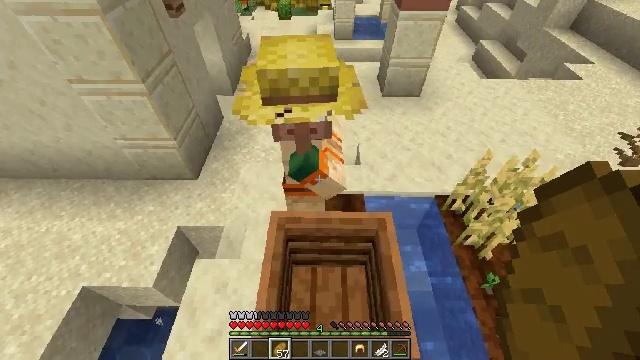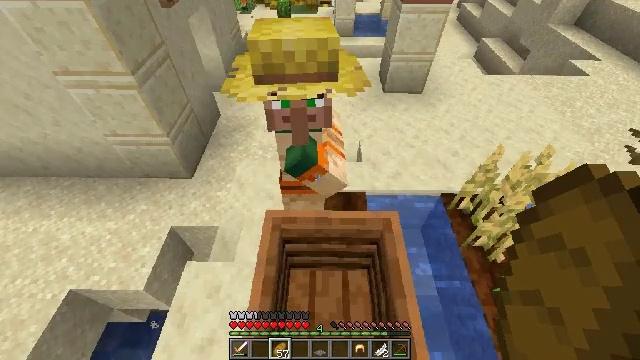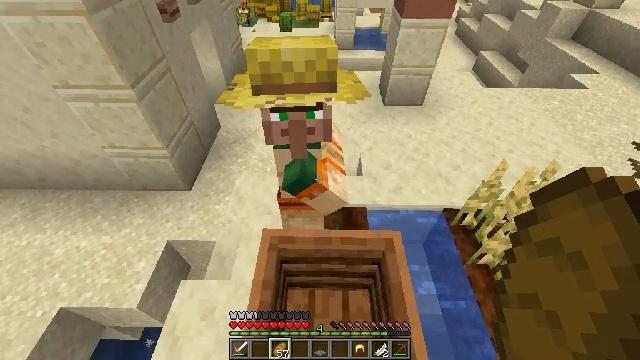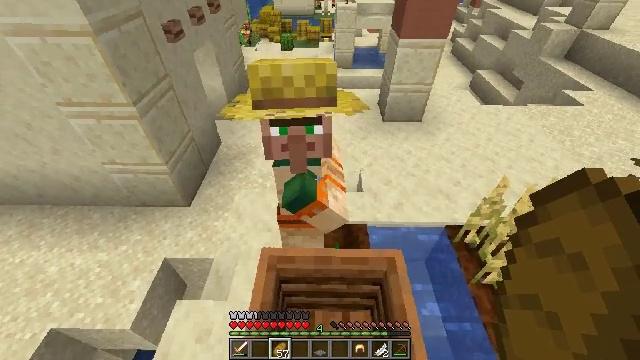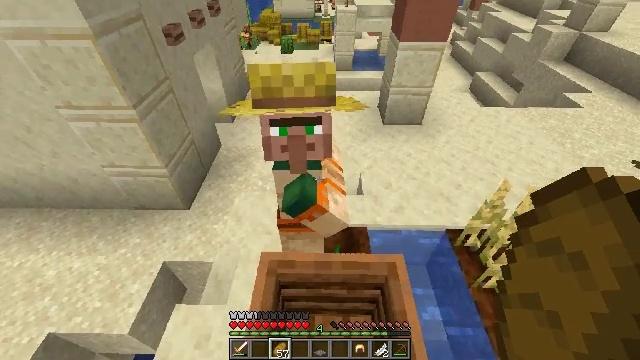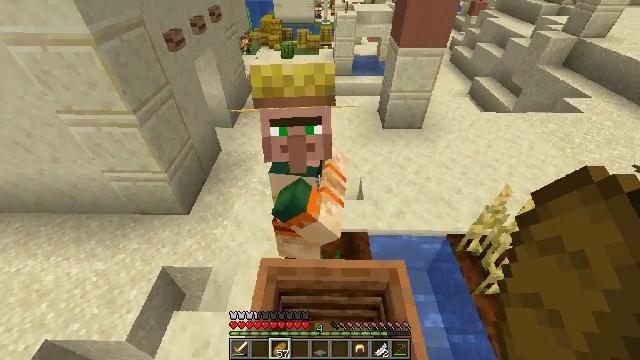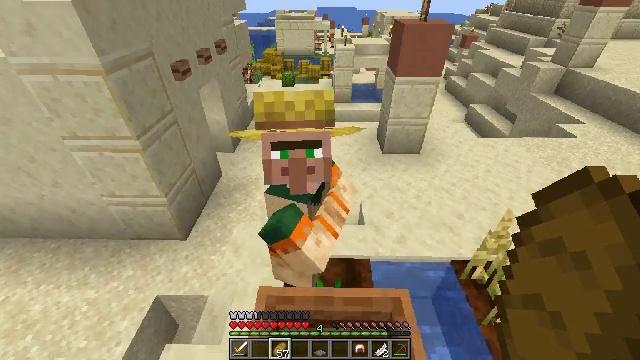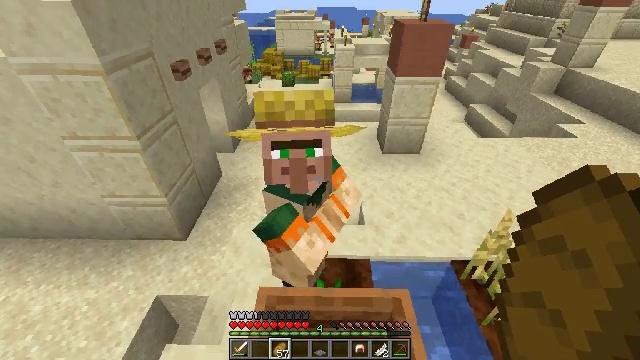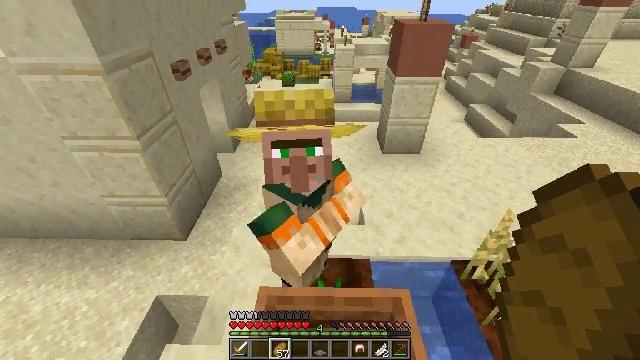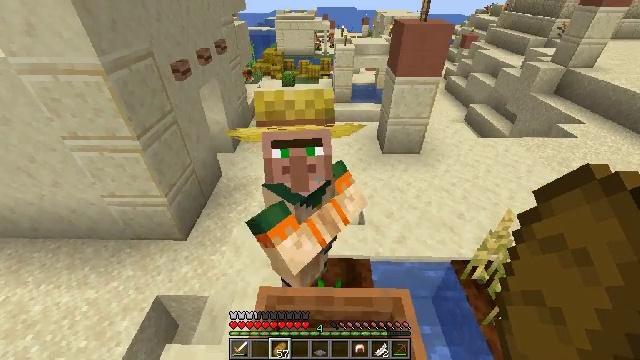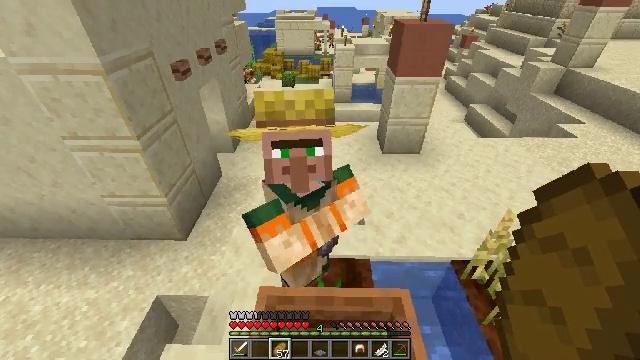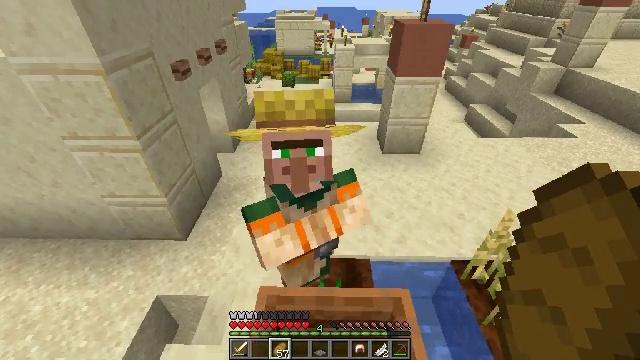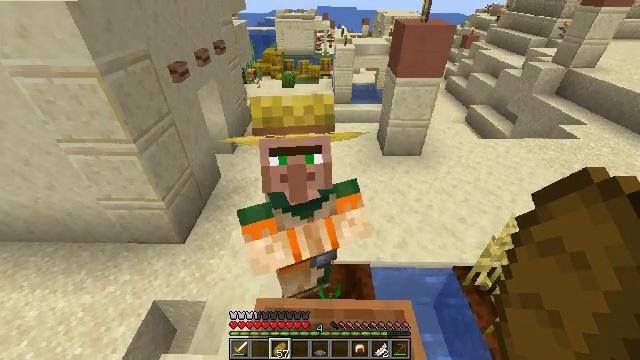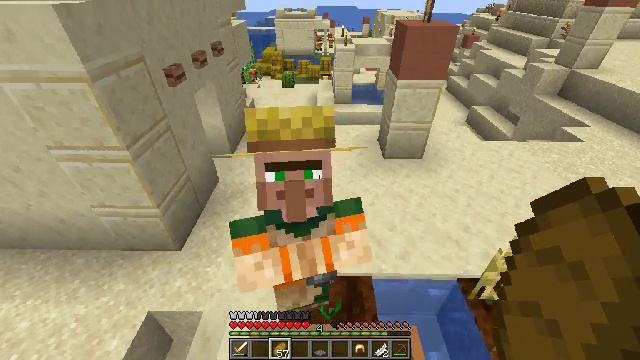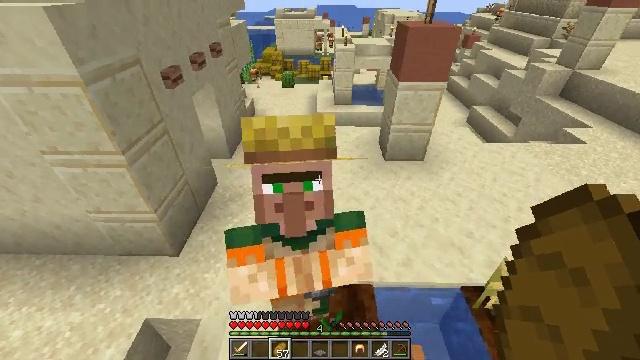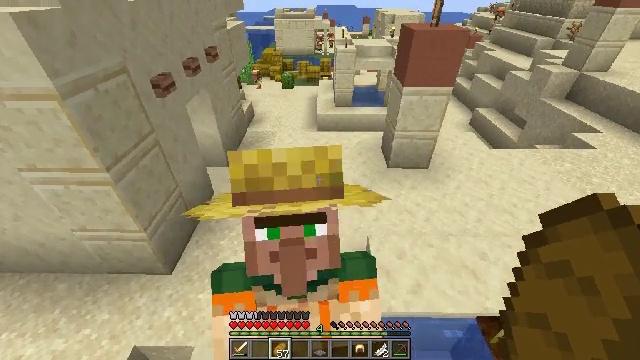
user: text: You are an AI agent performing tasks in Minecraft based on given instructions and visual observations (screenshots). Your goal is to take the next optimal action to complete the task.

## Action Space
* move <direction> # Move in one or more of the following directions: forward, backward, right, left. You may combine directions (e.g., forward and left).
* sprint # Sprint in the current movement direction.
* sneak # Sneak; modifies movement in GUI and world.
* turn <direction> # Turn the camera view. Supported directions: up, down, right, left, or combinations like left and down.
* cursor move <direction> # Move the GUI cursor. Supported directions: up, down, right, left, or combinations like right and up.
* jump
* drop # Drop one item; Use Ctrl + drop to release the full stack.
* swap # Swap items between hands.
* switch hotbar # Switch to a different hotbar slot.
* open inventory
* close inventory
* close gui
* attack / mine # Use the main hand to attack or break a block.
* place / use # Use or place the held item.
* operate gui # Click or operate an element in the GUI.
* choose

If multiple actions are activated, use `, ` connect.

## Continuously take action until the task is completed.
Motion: motion action
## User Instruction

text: Collect the cactus block.
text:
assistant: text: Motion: no_op
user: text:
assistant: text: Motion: turn up
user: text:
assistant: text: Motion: turn up
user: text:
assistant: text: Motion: no_op
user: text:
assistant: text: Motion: no_op
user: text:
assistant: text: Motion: turn up
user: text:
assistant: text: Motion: no_op
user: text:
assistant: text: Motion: no_op
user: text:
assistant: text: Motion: no_op
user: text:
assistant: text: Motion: no_op
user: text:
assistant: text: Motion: no_op
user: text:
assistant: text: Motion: move forward
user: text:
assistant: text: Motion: move forward
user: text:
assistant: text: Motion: move forward
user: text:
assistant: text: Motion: move forward
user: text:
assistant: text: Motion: move forward
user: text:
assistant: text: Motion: move forward
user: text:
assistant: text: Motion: move forward
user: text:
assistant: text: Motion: move forward
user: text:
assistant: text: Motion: move forward
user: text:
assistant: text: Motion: move forward
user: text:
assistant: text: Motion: move forward
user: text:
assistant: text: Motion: move forward
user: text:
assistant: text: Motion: move forward
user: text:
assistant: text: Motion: move forward
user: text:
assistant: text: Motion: move forward, turn up
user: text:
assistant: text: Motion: move forward, turn up
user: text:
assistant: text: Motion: move forward, turn up
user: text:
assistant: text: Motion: move forward, turn up
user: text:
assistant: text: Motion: move forward, turn up